Question: I've tried to use a custom image node in graphviz (node 'd'):
'''
digraph foo {
rankdir=LR;
node [shape=record];
a [label="{ <data> 12 | <ref> }", width=1.2]
b [label="{ <data> 99 | <ref> }"];
c [label="{ <data> 37 | <ref> }"];
d [image="X_Shape_Pillar_Yellow.png"];
a:ref:c -> b:data [arrowhead=vee, arrowtail=dot, dir=both, tailclip=false, arrowsize=1.2];
b:ref:c -> c:data [arrowhead=vee, arrowtail=dot, dir=both, tailclip=false];
c:ref:c -> d [arrowhead=vee, arrowtail=dot, dir=both, tailclip=false];
}
'''
Unfortunately, the image does not appear:

I've compiled the dot file using:
'''
dot -v -Tpng list.dot -o list.png
'''
My code, including the png image, <URL>.
'd'
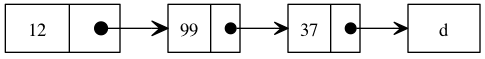
Answer: Simply define an other shape for this node, for example 'shape=none':
'''
d [shape=none, label="", image="X_Shape_Pillar_Yellow.png"];
'''
The 'record' shape defined as default does not display the image, whereas 'none', 'box' and even 'plaintext' do.
At the same time, it may be a good idea to set the label to nothing.